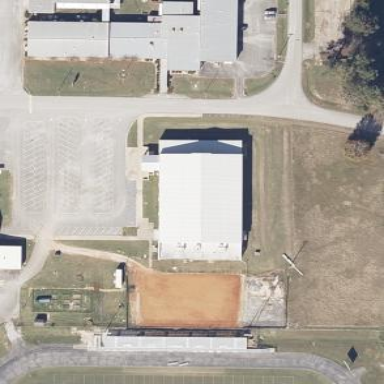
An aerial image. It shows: Sports center building featuring basketball court.